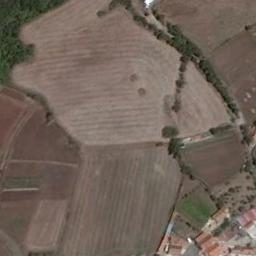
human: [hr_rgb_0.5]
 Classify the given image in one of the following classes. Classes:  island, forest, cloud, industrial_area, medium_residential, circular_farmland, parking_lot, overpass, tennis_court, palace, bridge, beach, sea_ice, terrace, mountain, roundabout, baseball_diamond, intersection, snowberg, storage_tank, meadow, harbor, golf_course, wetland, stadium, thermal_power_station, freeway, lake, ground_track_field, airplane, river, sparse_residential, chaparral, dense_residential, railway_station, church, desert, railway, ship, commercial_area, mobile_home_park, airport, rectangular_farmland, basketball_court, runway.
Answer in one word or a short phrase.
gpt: rectangular_farmland